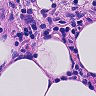
Metastatic tissue present: no